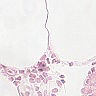
Metastatic tissue present: no